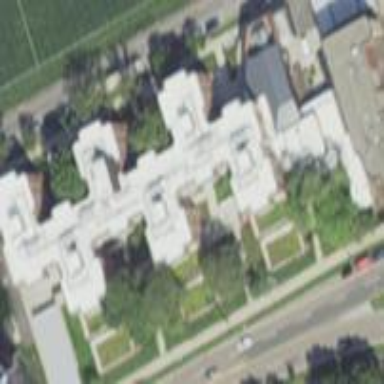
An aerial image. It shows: Dormitory building.